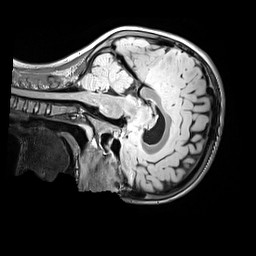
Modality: FLAIR
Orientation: sagittal
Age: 11
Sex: male
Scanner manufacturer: siemens
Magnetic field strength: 3 T
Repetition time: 5 s
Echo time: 0.388 s